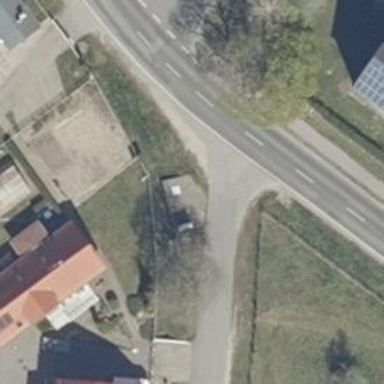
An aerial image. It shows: Residential road without sidewalk.